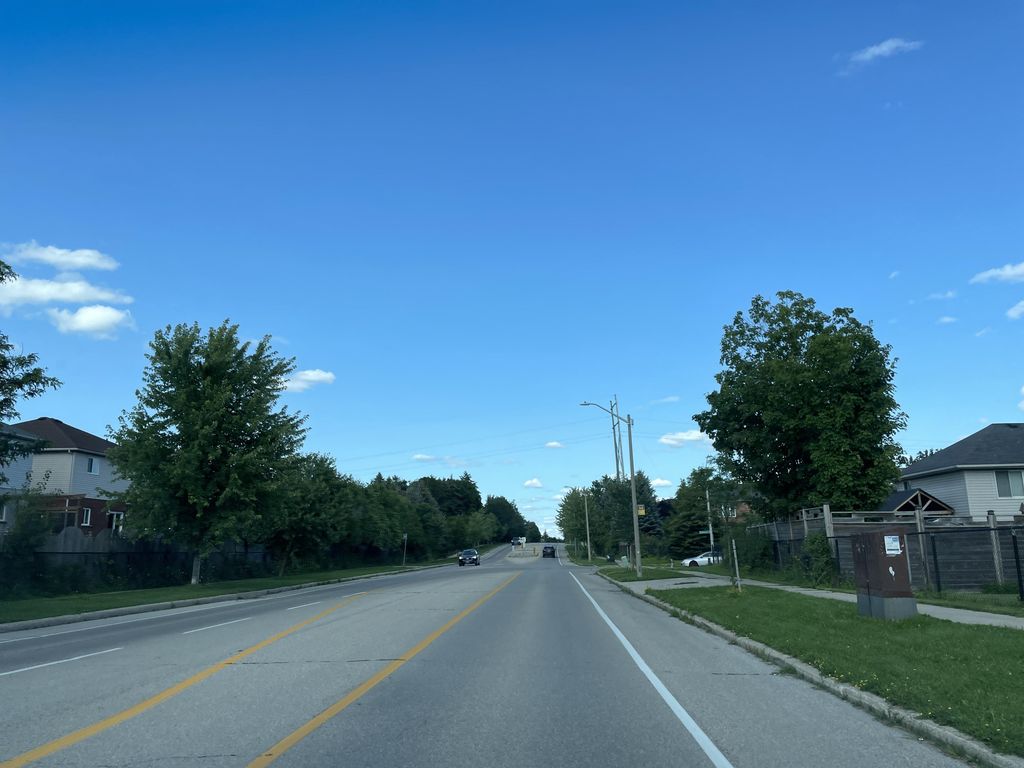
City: kitchener-waterloo